Question: I need a DatePicker element in my page. I have the below code already in place:
'''
<link rel="stylesheet" href="http://code.jquery.com/ui/1.10.3/themes/smoothness/jquery-ui.css" />
<script src="http://code.jquery.com/jquery-1.9.1.js"></script>
<script src="http://code.jquery.com/ui/1.10.3/jquery-ui.js"></script>
@{
ViewBag.Title = "Check Printing";
Layout = "~/Views/Shared/_Layout.cshtml";
}
<h3>Define Check Batch</h3>
<table>
<tr>
<td>Check Type:</td>
<td>@Html.DropDownList("list", ViewData["list"] as SelectList)</td>
</tr>
<tr>
<td>Pay Period:</td>
<td>12/17/2014 - 01/08/2015</td>
</tr>
<tr>
<td>Check Date:</td>
<td><input type="text" id="datepicker" /></td>
</tr>
<tr>
<td>Starting Check Number:</td>
<td></td>
</tr>
</table>
@section scripts
{
<script type="text/javascript">
$(document).ready(function () {
$("#datepicker").each(function () {
$(this).datepicker();
});
});
</script>
}
'''
However, when i run this code, it gives me the following error:
Unhandled exception at line 126, column 17 in <URL>
0x800a01b6 - JavaScript runtime error: Object doesn't support property or method 'datepicker'
I'm not sure what's happening, everything looks like it's set up right?
Thanks
Edit: Here is the "Dynamic" code:
'''
<!DOCTYPE html>
<html>
<head>
<meta charset="utf-8" />
<meta name="viewport" content="width=device-width, initial-scale=1.0">
<meta http-equiv="x-ua-compatible" content="IE=Edge">
<title>Check Printing - SAAS</title>
<meta name="description" content="Student Accounting and Allotment System" />
<link href="/Content/Site.less" rel="stylesheet"/>
<link href="/Content/custom/custom.less" rel="stylesheet"/>
<script src="/Scripts/modernizr-2.8.3.js"></script>
</head>
<body>
<!--Masthead-->
<div class="masthead">
<!--Utility Bar-->
<div class="navbar">
<div class="container-fluid">
<div class="row">
<div class="col-md-8">
<div class="navbar-header" style="margin-left:30px; margin-top:20px;">
<object data="/Content/images/US-JobCorps-Logo.svg" type="image/svg+xml" width="60" height="60" style="float:left; margin-right:5px;"></object>
<div style="float:right; margin-top:-20px;">
<h2>SAAS</h2>
<h6>Student Accounting and Allotment System</h6>
</div>
</div>
</div>
<div class="col-md-3">
<div class="navbar-collapse collapse">
<ul class="nav navbar-nav">
<li class="dropdown">
<a href="#" class="dropdown-toggle" data-toggle="dropdown" style="float:none; margin-top:25px;">John Doe <b class="caret" style="margin-left:20px;"></b></a>
<ul class="dropdown-menu">
<li><a href="#">Action</a></li>
<li><a href="#">Another action</a></li>
<li><a href="#">Something else here</a></li>
</ul>
</li>
</ul>
</div>
</div>
</div>
</div>
</div>
<!--Main Navigation-->
<div class="navbar navbar-primary">
<div class="container-fluid">
<div class="navbar-header">
<button type="button" class="navbar-toggle" data-toggle="collapse" data-target=".navbar-collapse">
<span class="icon-bar"></span>
<span class="icon-bar"></span>
<span class="icon-bar"></span>
</button>
</div>
<div class="navbar-collapse collapse">
<ul class="nav navbar-nav" style="margin-bottom:0px; padding-bottom:0px;">
<li><a href='/CheckRegister/CheckRegister'><i class="fa fa-book fa-fw fa-inverse"></i> Check Register</a></li>
<li><a href='/Home/About'><i class="fa fa-check-circle-o fa-fw fa-inverse"></i> Reconcile</a></li>
<li><a href='/StudentInfo/Info'><i class="fa fa-user fa-fw fa-inverse"></i> Student Info</a></li>
<li><a href='/Home/About'><i class="fa fa-print fa-fw fa-inverse"></i> Check Printing</a></li>
<li><a href='/Home/About'><i class="fa fa-retweet fa-fw fa-inverse"></i> Reissues</a></li>
<li><a href='/Home/About'><i class="fa fa-map-marker fa-fw fa-inverse"></i> Centers</a></li>
<li><a href='/Home/About'><i class="fa fa-area-chart fa-fw fa-inverse"></i> Reports</a></li>
</ul>
</div>
</div>
</div>
</div>
<div class="container-fluid body-content" style="margin-top:-39px;">
<link rel="stylesheet" href="http://code.jquery.com/ui/1.10.3/themes/smoothness/jquery-ui.css" />
<script src="http://code.jquery.com/jquery-1.9.1.js"></script>
<script src="http://code.jquery.com/ui/1.10.3/jquery-ui.js"></script>
<h3>Define Check Batch</h3>
<table>
<tr>
<td>Check Type:</td>
<td><select id="list" name="list"><option value="0">- Select -</option>
<option value="1">Payroll</option>
<option value="2">Termination</option>
<option value="3">Allotment</option>
<option value="4">Bonus</option>
</select></td>
</tr>
<tr>
<td>Pay Period:</td>
<td>12/17/2014 - 01/08/2015</td>
</tr>
<tr>
<td>Check Date:</td>
<td><input type="text" id="datepicker" /></td>
</tr>
<tr>
<td>Starting Check Number:</td>
<td></td>
</tr>
</table>
<hr />
</div>
<script src="/Scripts/jquery-2.1.1.js"></script>
<script src="/Scripts/bootstrap.js"></script>
<script src="/Scripts/respond.js"></script>
<script type="text/javascript">
$(document).ready(function () {
$("#datepicker").each(function () {
$(this).datepicker();
});
});
</script>
</body>
</html>
'''

Layout.cshtml
'''
<!DOCTYPE html>
<html>
<head>
<meta charset="utf-8" />
<meta name="viewport" content="width=device-width, initial-scale=1.0">
<meta http-equiv="x-ua-compatible" content="IE=Edge">
<title>@ViewBag.Title - SAAS</title>
<meta name="description" content="Student Accounting and Allotment System" />
@Styles.Render("~/bundles/css")
@Scripts.Render("~/bundles/modernizr")
</head>
<body>
<!--Masthead-->
<div class="masthead">
<!--Utility Bar-->
<div class="navbar">
<div class="container-fluid">
<div class="row">
<div class="col-md-8">
<div class="navbar-header" style="margin-left:30px; margin-top:20px;">
<object data="~/Content/images/US-JobCorps-Logo.svg" type="image/svg+xml" width="60" height="60" style="float:left; margin-right:5px;"></object>
<div style="float:right; margin-top:-20px;">
<h2>SAAS</h2>
<h6>Student Accounting and Allotment System</h6>
</div>
</div>
</div>
<div class="col-md-3">
<div class="navbar-collapse collapse">
<ul class="nav navbar-nav">
<li class="dropdown">
<a href="#" class="dropdown-toggle" data-toggle="dropdown" style="float:none; margin-top:25px;">John Doe <b class="caret" style="margin-left:20px;"></b></a>
<ul class="dropdown-menu">
<li><a href="#">Action</a></li>
<li><a href="#">Another action</a></li>
<li><a href="#">Something else here</a></li>
</ul>
</li>
</ul>
</div>
</div>
</div>
</div>
</div>
<!--Main Navigation-->
<div class="navbar navbar-primary">
<div class="container-fluid">
<div class="navbar-header">
<button type="button" class="navbar-toggle" data-toggle="collapse" data-target=".navbar-collapse">
<span class="icon-bar"></span>
<span class="icon-bar"></span>
<span class="icon-bar"></span>
</button>
</div>
<div class="navbar-collapse collapse">
<ul class="nav navbar-nav" style="margin-bottom:0px; padding-bottom:0px;">
<li class="@Url.MakeActive("", "CheckRegister")"><a href='@Url.Action("CheckRegister","CheckRegister")'><i class="fa fa-book fa-fw fa-inverse"></i> Check Register</a></li>
<li class="@Url.MakeActive("About", "Home")"><a href='@Url.Action("About","Home")'><i class="fa fa-check-circle-o fa-fw fa-inverse"></i> Reconcile</a></li>
<li class="@Url.MakeActive("Student")"><a href='@Url.Action("Info","StudentInfo")'><i class="fa fa-user fa-fw fa-inverse"></i> Student Info</a></li>
<li class="@Url.MakeActive("About", "Home")"><a href='@Url.Action("About","Home")'><i class="fa fa-print fa-fw fa-inverse"></i> Check Printing</a></li>
<li class="@Url.MakeActive("About", "Home")"><a href='@Url.Action("About","Home")'><i class="fa fa-retweet fa-fw fa-inverse"></i> Reissues</a></li>
<li class="@Url.MakeActive("About", "Home")"><a href='@Url.Action("About","Home")'><i class="fa fa-map-marker fa-fw fa-inverse"></i> Centers</a></li>
<li class="@Url.MakeActive("About", "Home")"><a href='@Url.Action("About","Home")'><i class="fa fa-area-chart fa-fw fa-inverse"></i> Reports</a></li>
</ul>
</div>
</div>
</div>
</div>
<div class="container-fluid body-content" style="margin-top:-39px;">
@RenderBody()
<hr />
</div>
@Scripts.Render("~/bundles/jquery")
@Scripts.Render("~/bundles/bootstrap")
@*@Scripts.Render("~/bundles/dataTables")*@
@*@Scripts.Render("~/bundles/custom")*@
@*@Scripts.Render("~/bundles/StudentAllotments")*@
@RenderSection("scripts", required: false)
</body>
</html>
'''
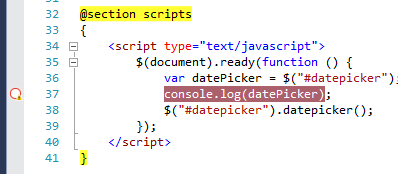
Answer: It's working fine here.
I used your code in this example, just remove a lot of the menu stuff to keep it simple. If this example is not working for you, then it may be an error specific to your development environment and/or browser.
'''
$(document).ready(function () {
$("#datepicker").datepicker();
});
'''
'''
<link href="http://code.jquery.com/ui/1.10.3/themes/smoothness/jquery-ui.css" rel="stylesheet"/>
<script src="https://ajax.googleapis.com/ajax/libs/jquery/1.11.1/jquery.min.js"></script>
<script src="http://code.jquery.com/ui/1.10.3/jquery-ui.js"></script>
<h3>Define Check Batch</h3>
<table>
<tr>
<td>Check Type:</td>
<td><select id="list" name="list"><option value="0">- Select -</option>
<option value="1">Payroll</option>
<option value="2">Termination</option>
<option value="3">Allotment</option>
<option value="4">Bonus</option>
</select></td>
</tr>
<tr>
<td>Pay Period:</td>
<td>12/17/2014 - 01/08/2015</td>
</tr>
<tr>
<td>Check Date:</td>
<td><input type="text" id="datepicker" /></td>
</tr>
<tr>
<td>Starting Check Number:</td>
<td></td>
</tr>
</table>
'''
I'm assuming that you're using Visual Studio (based on your code) - there's a lot of options to be able to debug your code and see exactly where the error is happening.
Check simple things - make sure jQuery is loaded first before jQuery UI, jQuery should only be loaded one time on the page. Are there scripts interfering with jQuery in some way? If all of these are okay, then start inserting breakpoints and step through it until you find the problem.
If you can create a fiddle or a snippet that reproduces your exact problem, then I'd be happy to look into it further for you, but without being on your machine - I can't reproduce this problem that you're having.